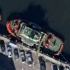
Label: civil